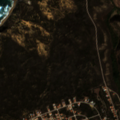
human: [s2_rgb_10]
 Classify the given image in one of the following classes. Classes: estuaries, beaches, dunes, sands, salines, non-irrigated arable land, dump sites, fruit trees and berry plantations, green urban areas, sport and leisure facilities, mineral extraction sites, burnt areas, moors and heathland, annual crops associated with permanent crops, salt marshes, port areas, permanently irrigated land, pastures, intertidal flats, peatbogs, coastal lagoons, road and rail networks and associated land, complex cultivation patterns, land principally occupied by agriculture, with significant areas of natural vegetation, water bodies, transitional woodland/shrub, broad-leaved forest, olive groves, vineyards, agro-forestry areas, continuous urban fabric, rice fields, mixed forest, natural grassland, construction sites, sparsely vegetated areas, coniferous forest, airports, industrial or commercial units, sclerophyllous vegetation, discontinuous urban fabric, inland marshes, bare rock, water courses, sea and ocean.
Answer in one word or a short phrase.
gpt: discontinuous urban fabric, permanently irrigated land, sclerophyllous vegetation, sea and ocean